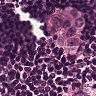
Metastatic tissue present: yes